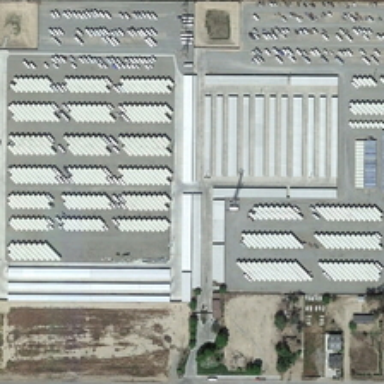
A white car parked next to the road .